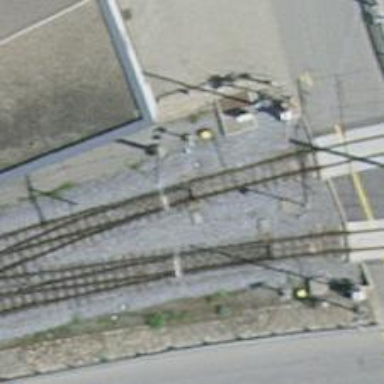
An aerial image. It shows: Railway switch with the turnout side on the left.